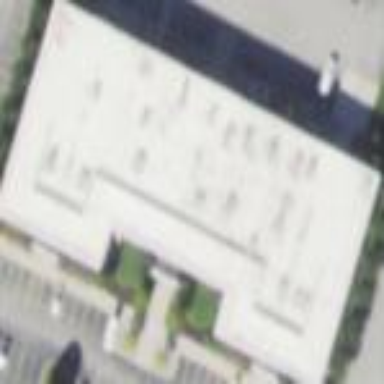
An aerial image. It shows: Building.